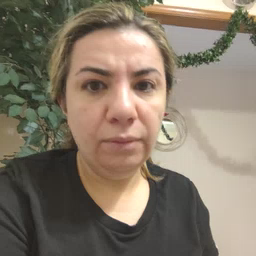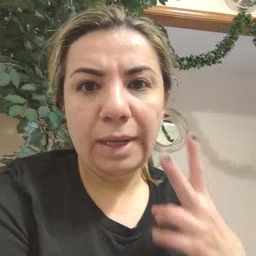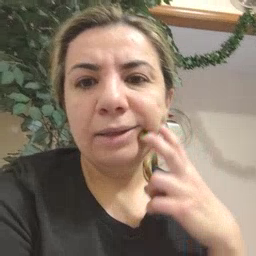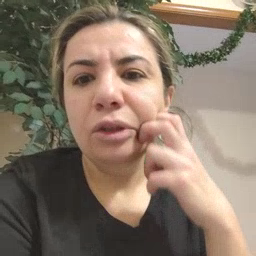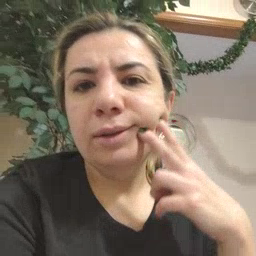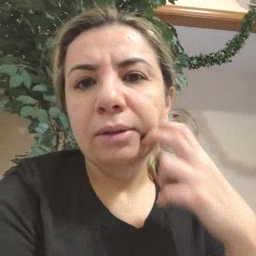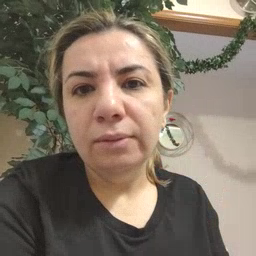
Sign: gum